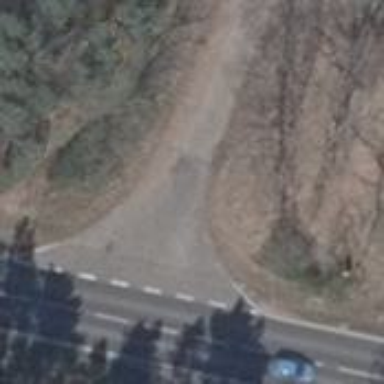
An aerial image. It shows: Unclassified road with concrete surface.